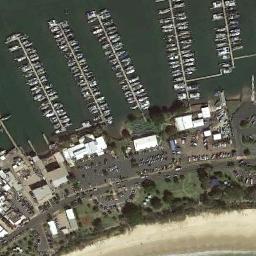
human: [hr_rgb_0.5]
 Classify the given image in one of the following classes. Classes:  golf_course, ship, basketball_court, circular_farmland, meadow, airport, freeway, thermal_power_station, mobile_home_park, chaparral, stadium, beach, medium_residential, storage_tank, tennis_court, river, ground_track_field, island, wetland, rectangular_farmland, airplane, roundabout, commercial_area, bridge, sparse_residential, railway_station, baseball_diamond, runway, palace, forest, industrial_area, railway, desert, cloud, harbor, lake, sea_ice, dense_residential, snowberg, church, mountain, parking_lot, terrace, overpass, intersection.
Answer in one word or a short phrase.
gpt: harbor